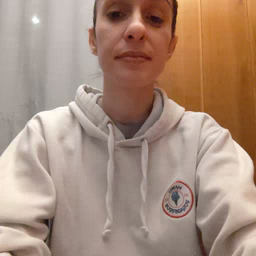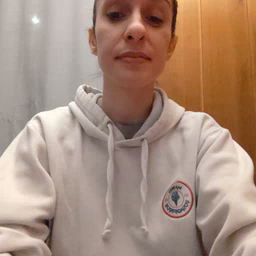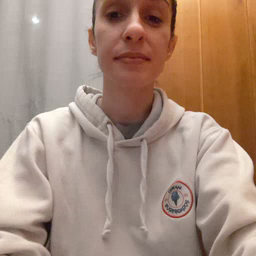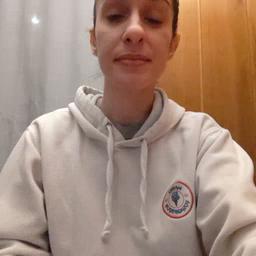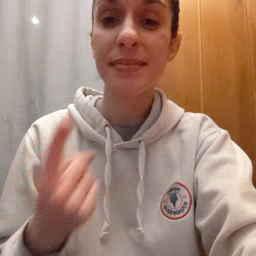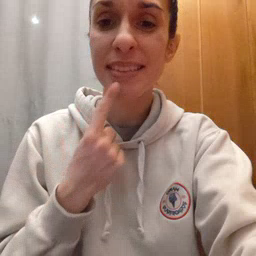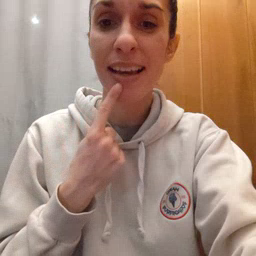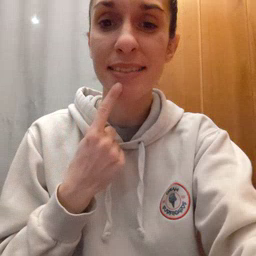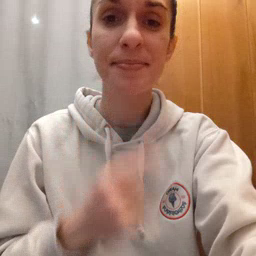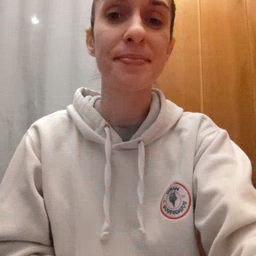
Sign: say